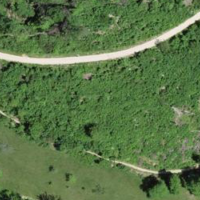
EUNIS habitat code: 24
Species observed at this site:
Sambucus racemosa
Podarcis muralis